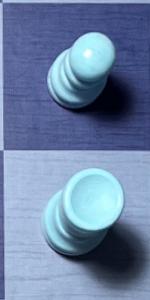
Label: Rook_White